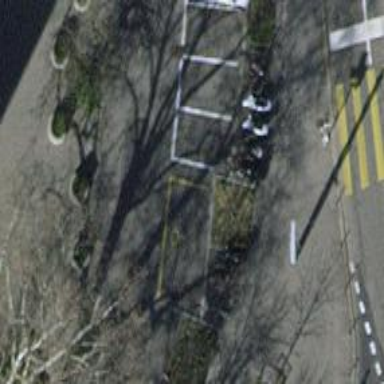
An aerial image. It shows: Motorcycle parking facility.